Question: I'm trying to write scss inside haml file. I created a mixin called render which works perfectly inside an actual scss file but gives an error like -

Here's the actual code - (it's inside component.haml file)
'''
:scss
@mixin render($property, $value)
{
-webkit-#{$property}: $value;
-moz-#{$property}: $value;
-o-#{$property}: $value;
-ms-#{$property}: $value;
#{$property}: $value;
}
h2
{
@include render(transition, all 0.2s ease);
}
'''
you can find the code at <URL> as well. I can't figure out what's wrong with it. It works great inside a scss file.
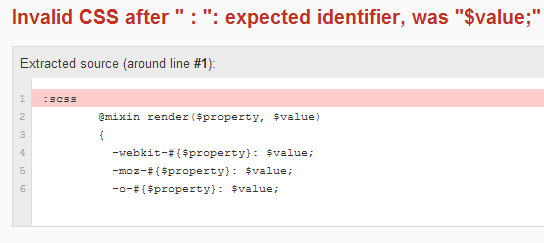
Answer: Haml is interpreting all the '#{...}'s that appear in the filter body as needing Ruby interpolation, and processing them the text is passed to SCSS. Since there is no '$property' global defined they all evaluate to 'nil' and so appear as an empty strings after interpolation. So the text that actually is seen by Sass is something like:
'''
@mixin render($property, $value)
{
-webkit-: $value;
-moz-: $value;
-o-: $value;
-ms-: $value;
: $value;
}
'''
The last line of the mixin, ': $value;' is invalid SCSS and is what is causing the error.
In order to pass '#{..}' unchanged to Sass you need to escape the '#' character with '\':
'''
:scss
@mixin render($property, $value)
{
-webkit-\#{$property}: $value;
-moz-\#{$property}: $value;
-o-\#{$property}: $value;
-ms-\#{$property}: $value;
\#{$property}: $value;
}
h2
{
@include render(transition, all 0.2s ease);
}
'''